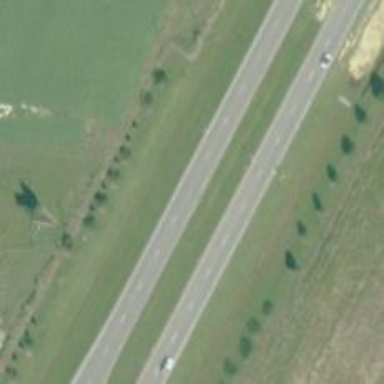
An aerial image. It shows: Trunk link highway.